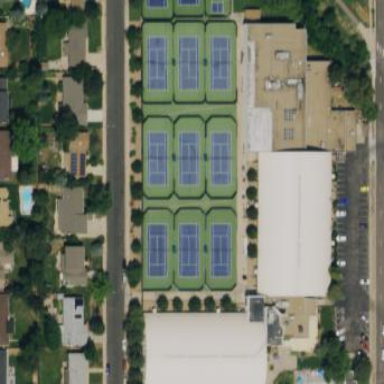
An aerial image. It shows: Sports center with tennis facility.